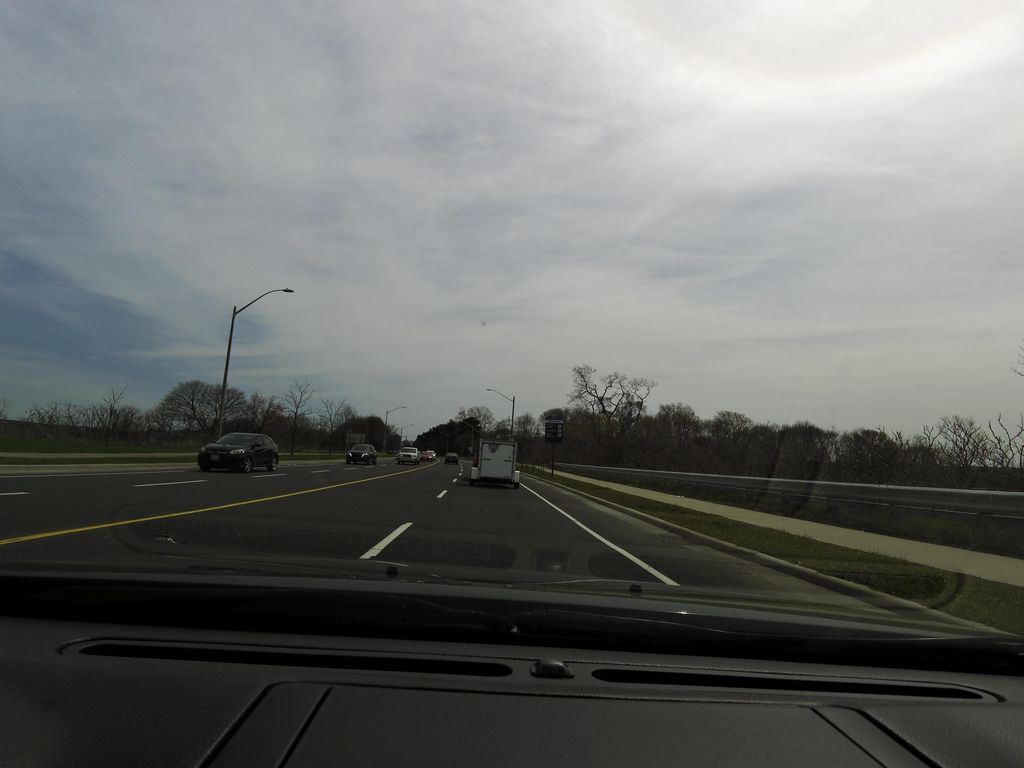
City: hamilton